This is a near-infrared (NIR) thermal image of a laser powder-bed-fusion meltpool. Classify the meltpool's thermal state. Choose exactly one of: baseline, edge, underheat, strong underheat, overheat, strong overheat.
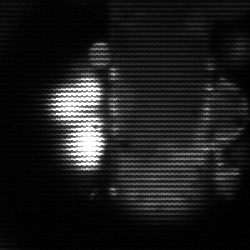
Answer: strong underheat